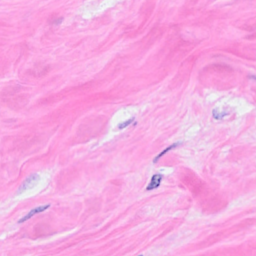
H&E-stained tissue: Breast